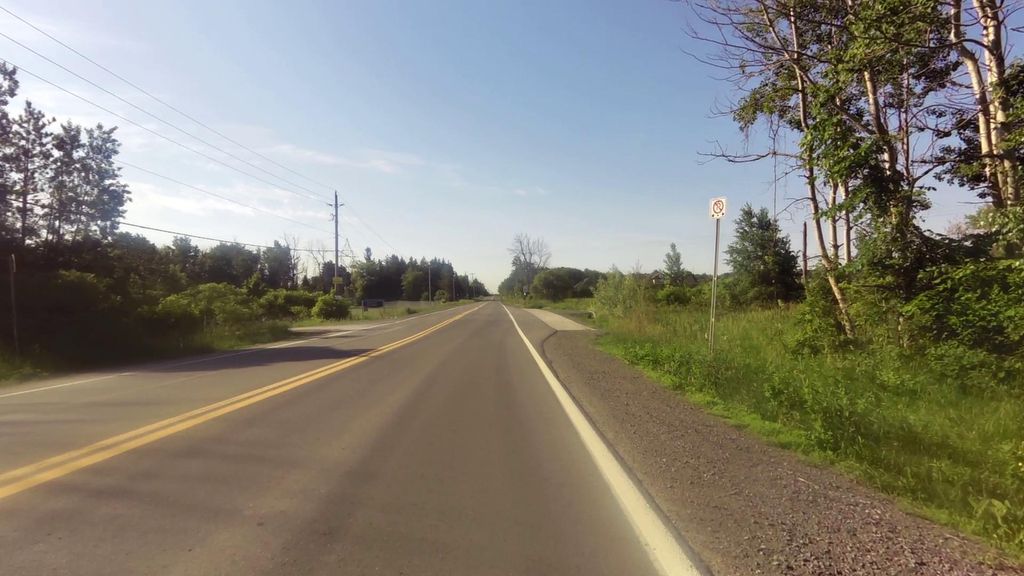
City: ottawa-gatineau